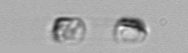
Label: Skeletonema